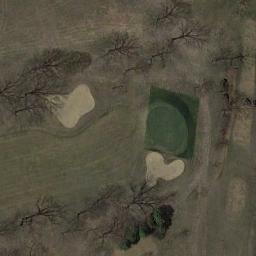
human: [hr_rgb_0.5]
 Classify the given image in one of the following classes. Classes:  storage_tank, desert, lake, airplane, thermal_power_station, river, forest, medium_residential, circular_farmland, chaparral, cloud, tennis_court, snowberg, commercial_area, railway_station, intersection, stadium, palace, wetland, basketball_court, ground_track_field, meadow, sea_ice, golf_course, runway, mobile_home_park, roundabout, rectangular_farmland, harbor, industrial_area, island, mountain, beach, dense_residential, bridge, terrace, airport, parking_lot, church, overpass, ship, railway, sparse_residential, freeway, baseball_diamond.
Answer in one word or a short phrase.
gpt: golf_course